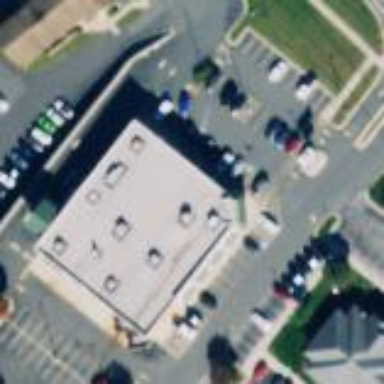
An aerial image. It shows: Building that is pharmacy providing healthcare services.